Field crop: maize
Growth stage: 2
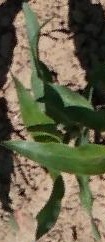
Species: maize